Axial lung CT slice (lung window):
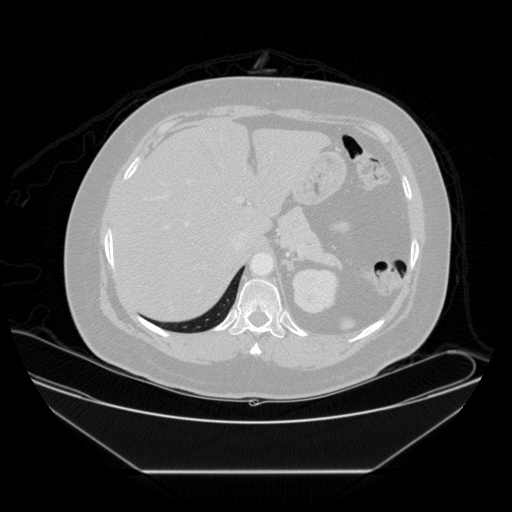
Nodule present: no